Field crop: maize
Growth stage: 2
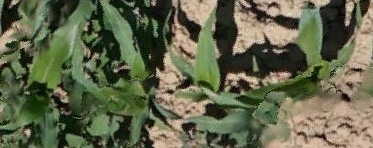
Species: maize